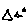
Label: triangle